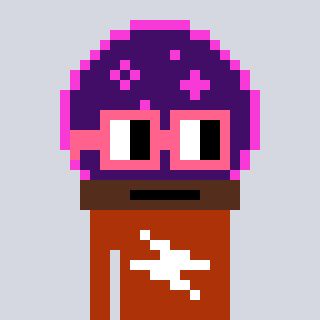
a pixel art character with square pink glasses, a crystalball-shaped head and a hotbrown-colored body on a cool background